Interaction volume radius: 5 \u00c5
Interaction volume height: 20 \u00c5
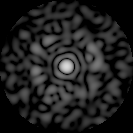
Disorder parameter: 0.8068